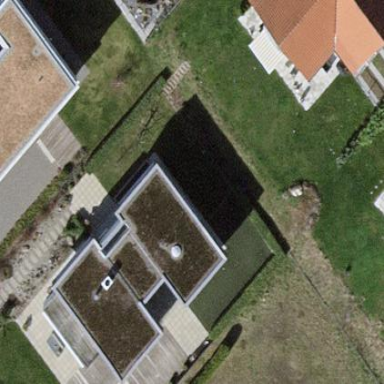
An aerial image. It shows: Flat-roofed building.